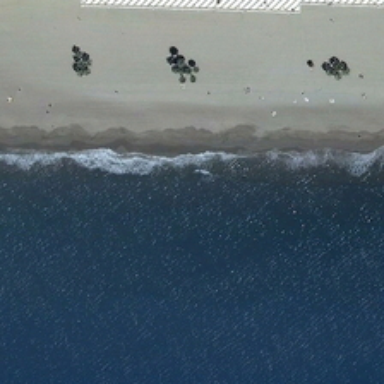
The sea beat the white spray on the beach .